Question: Find the area of the following quadrilateral, where all points are on integers. The result is rounded to 1 decimal place
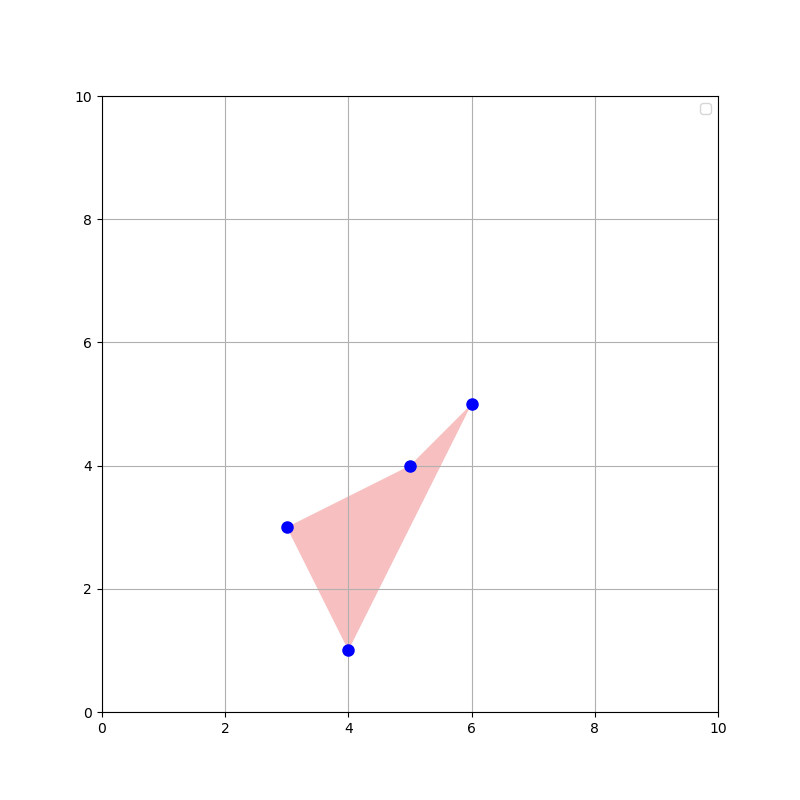
Answer: 3.5